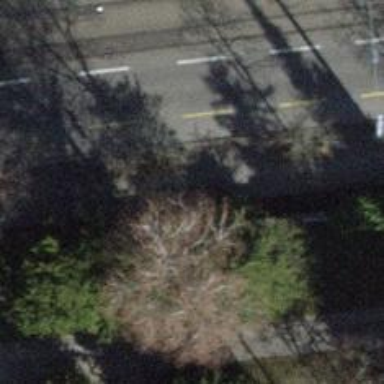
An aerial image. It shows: Avenue of trees.